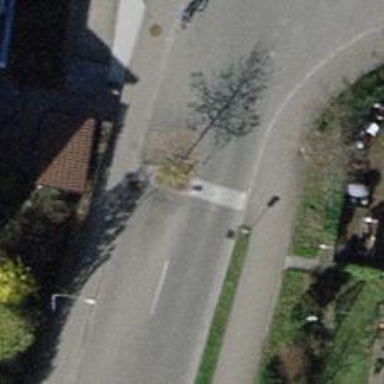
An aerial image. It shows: Bump for traffic calming.